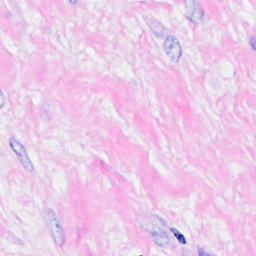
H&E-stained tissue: Breast